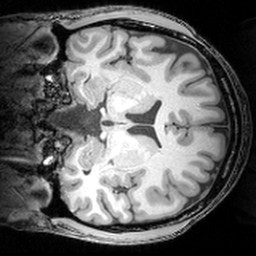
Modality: T1w
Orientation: coronal
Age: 24
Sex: female
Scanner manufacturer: siemens
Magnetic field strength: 3 T
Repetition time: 1.81 s
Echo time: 0.00351 s